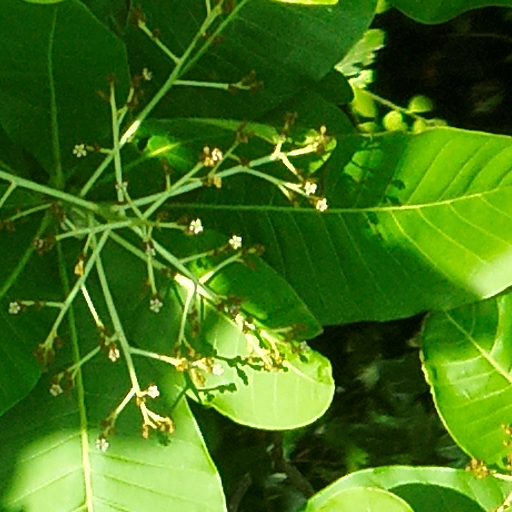
Species: Anacardium excelsum
GBIF accepted scientific name: Anacardium excelsum
Crown area (m\u00b2): 139.12